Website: macys
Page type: customer-info-address
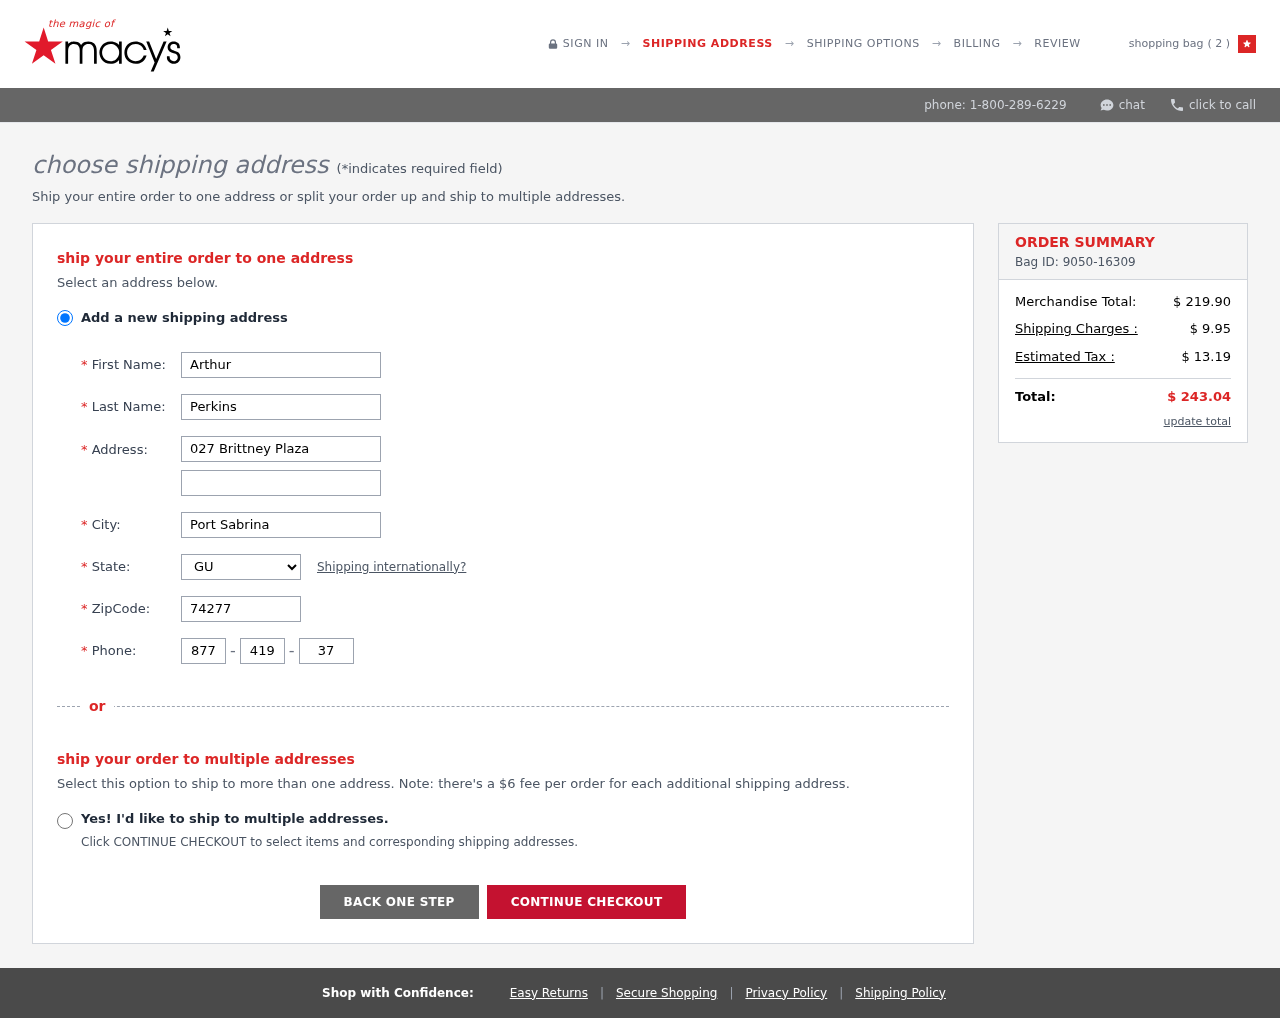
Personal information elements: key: PII_CITY
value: Port Sabrina
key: PII_FIRSTNAME
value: Arthur
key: PII_LASTNAME
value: Perkins
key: PII_PHONE_AREA
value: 877
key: PII_PHONE_PREFIX
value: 419
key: PII_PHONE_SUFFIX
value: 3732
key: PII_POSTCODE
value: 74277
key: PII_STATE_ABBR
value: GU
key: PII_STREET
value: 027 Brittney Plaza
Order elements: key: ORDER_NUM_ITEMS
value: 2
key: ORDER_ID
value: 9050-16309
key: ORDER_SUBTOTAL
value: $ 219.90
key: ORDER_SHIPPING_COST
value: $ 9.95
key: ORDER_TAX
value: $ 13.19
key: ORDER_TOTAL
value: $ 243.04